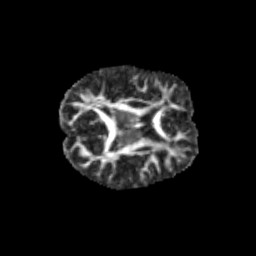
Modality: FA
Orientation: axial
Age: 11
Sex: female
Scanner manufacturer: siemens
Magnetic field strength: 3 T
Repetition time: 3.8 s
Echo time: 0.07 s